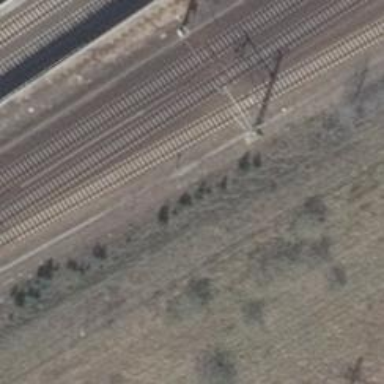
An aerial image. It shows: Railway signal.